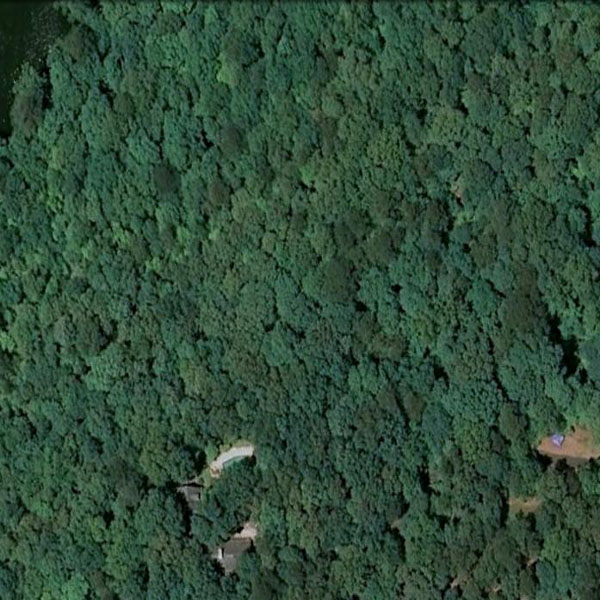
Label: Forest